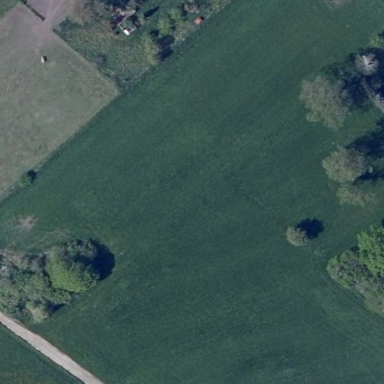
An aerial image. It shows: Beautiful meadow.